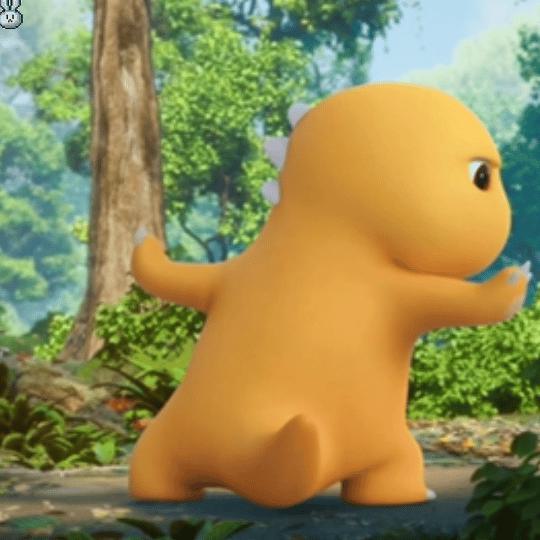
Label: nailong